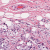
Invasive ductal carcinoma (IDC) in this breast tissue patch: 1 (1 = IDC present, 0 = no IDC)